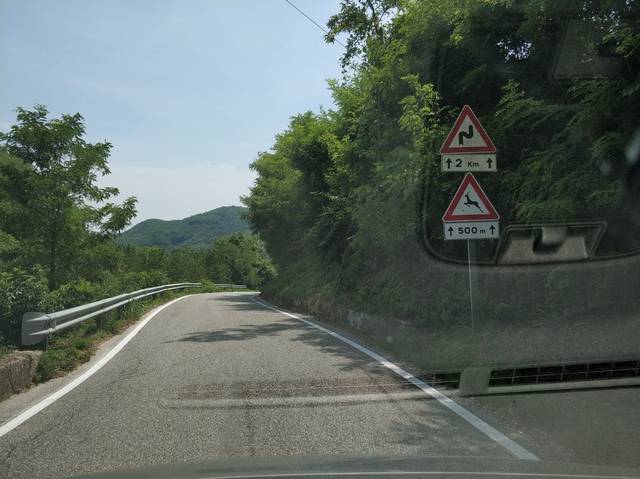
Region: Italy
Coordinates: 45.307, 11.707